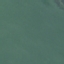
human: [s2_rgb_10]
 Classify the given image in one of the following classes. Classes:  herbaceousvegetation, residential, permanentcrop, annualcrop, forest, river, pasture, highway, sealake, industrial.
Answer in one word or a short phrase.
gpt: SeaLake